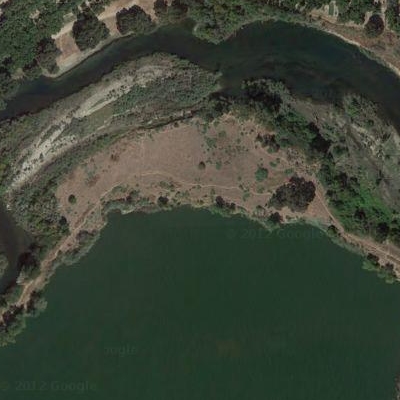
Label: dRiverLake